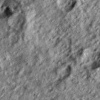
Atmospheric dust classification: not_dusty